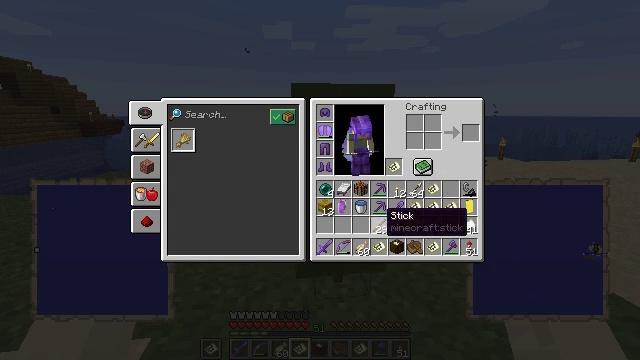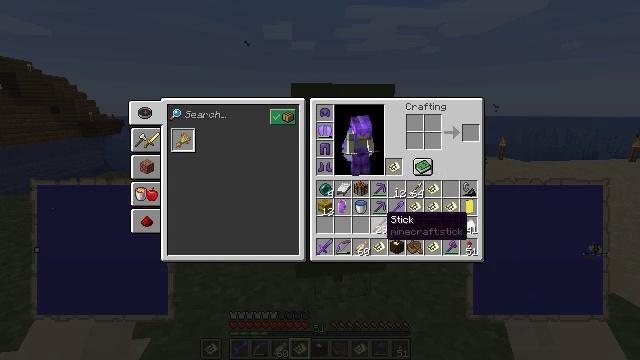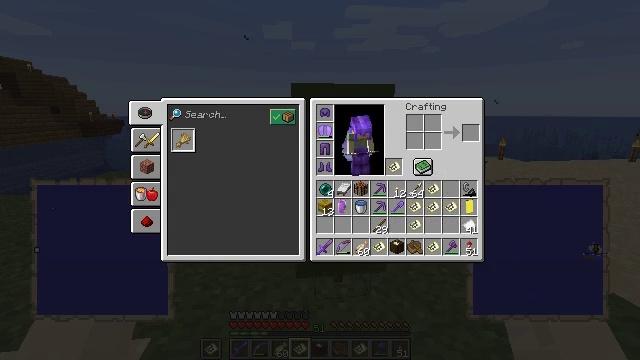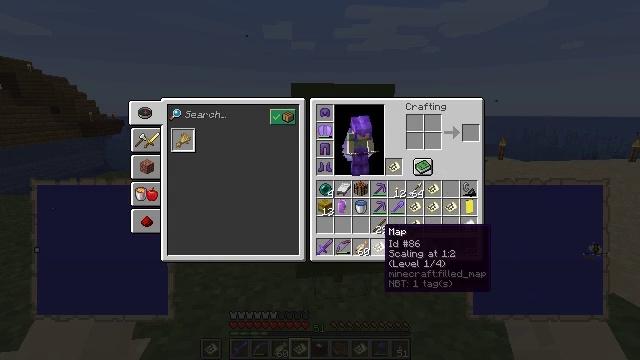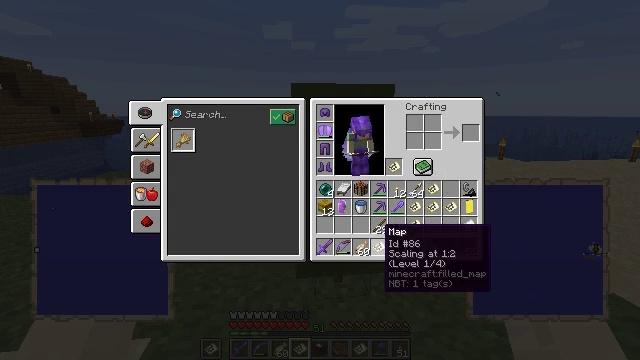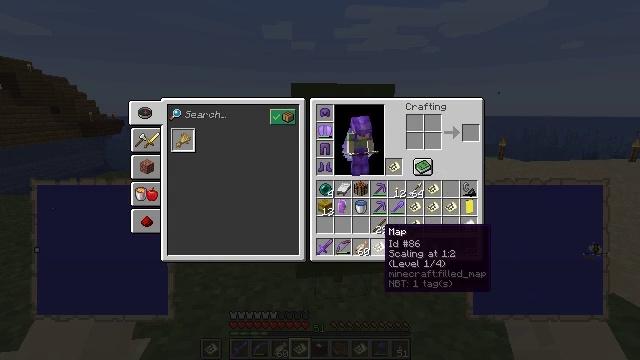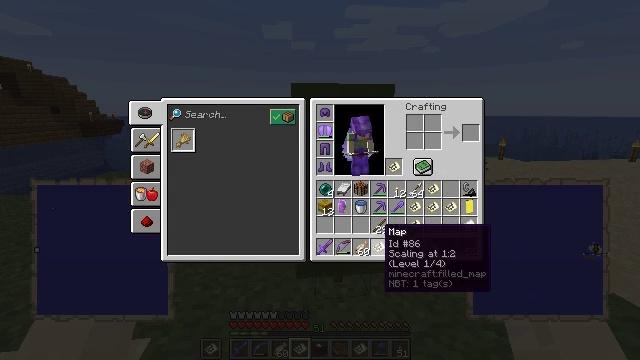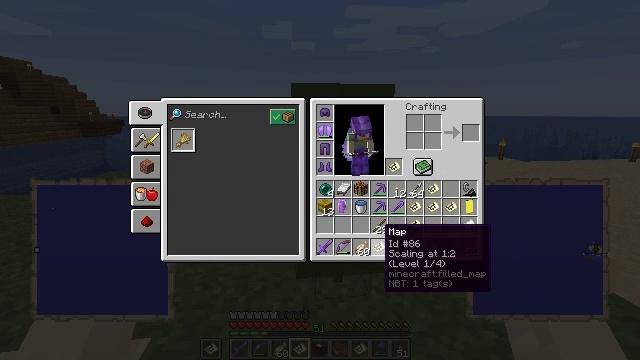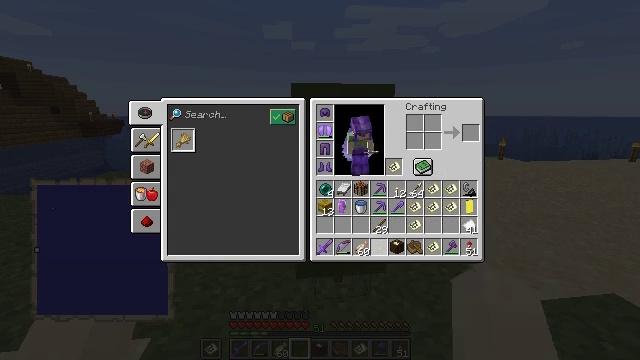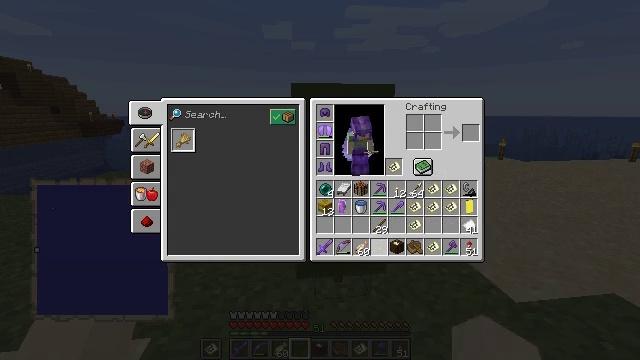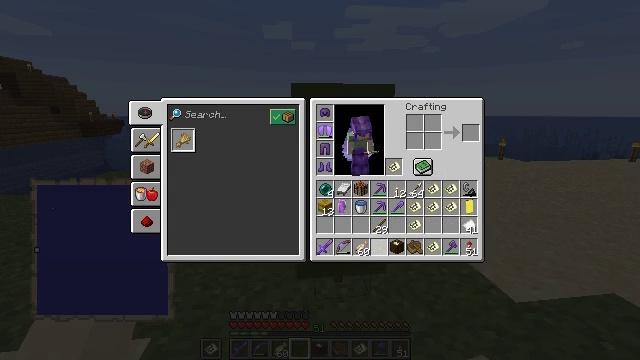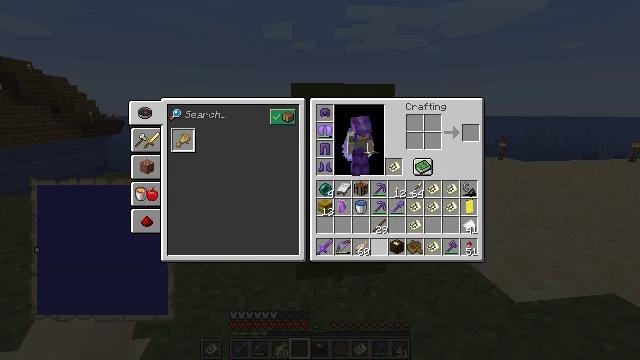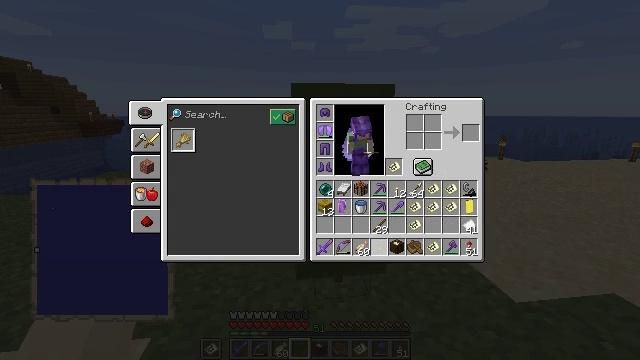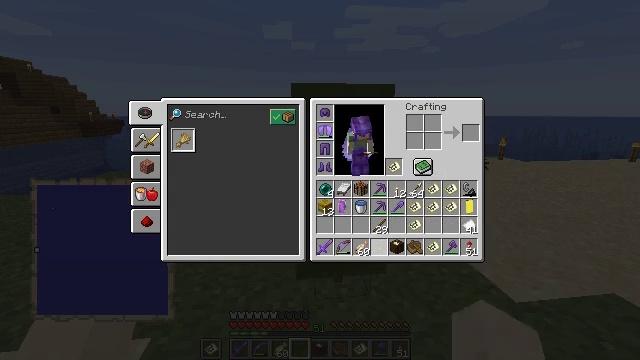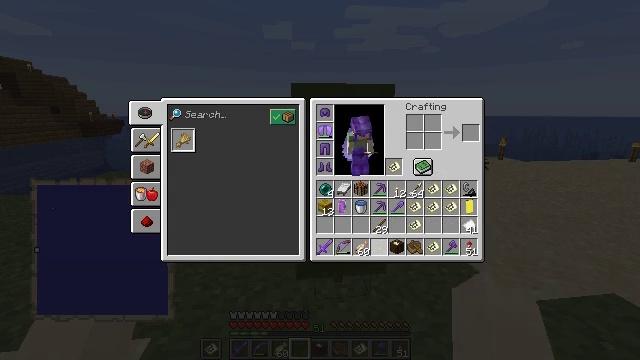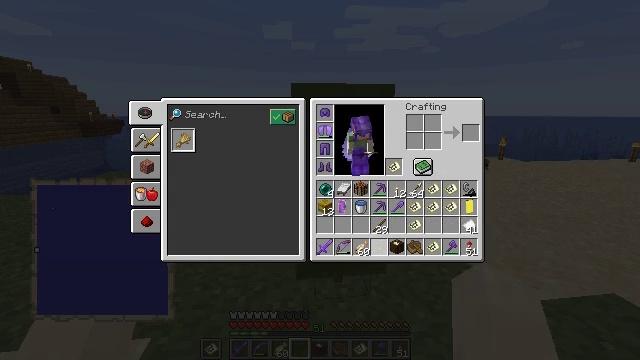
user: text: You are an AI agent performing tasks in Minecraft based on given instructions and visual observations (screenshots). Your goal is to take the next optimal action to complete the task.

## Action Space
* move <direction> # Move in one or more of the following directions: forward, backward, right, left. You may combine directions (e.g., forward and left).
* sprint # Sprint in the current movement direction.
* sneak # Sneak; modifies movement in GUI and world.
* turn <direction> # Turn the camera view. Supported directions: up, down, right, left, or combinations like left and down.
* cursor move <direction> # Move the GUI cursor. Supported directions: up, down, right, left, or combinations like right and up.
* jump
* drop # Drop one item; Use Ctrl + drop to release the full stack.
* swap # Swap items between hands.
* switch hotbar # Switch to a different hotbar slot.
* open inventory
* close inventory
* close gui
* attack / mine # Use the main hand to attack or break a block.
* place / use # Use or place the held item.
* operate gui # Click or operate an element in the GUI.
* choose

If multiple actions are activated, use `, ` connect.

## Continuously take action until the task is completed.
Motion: motion action
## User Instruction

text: Mine the chipped anvil.
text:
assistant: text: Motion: no_op
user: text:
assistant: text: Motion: sneak
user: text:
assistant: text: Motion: sneak
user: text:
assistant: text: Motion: sneak
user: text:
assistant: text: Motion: sneak
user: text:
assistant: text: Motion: sneak
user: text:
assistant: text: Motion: sneak
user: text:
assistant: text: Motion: sneak, attack / mine
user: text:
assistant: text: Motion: sneak, attack / mine
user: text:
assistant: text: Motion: sneak, attack / mine
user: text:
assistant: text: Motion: sneak
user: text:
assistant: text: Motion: sneak
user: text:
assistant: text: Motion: no_op
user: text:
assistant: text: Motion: no_op
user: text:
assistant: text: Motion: no_op
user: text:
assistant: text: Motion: no_op
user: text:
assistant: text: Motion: no_op
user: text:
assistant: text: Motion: no_op
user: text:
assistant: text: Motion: no_op
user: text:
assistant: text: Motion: no_op
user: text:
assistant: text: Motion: turn left
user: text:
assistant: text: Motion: turn left and up
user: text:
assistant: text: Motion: turn left and down
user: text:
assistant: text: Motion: turn left and down
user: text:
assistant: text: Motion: turn left
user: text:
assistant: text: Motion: turn left
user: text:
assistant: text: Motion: no_op
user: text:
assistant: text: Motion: no_op
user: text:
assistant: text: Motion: no_op
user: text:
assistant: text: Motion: no_op